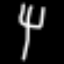
Label: fork